Question: I am building a hybrid app out of cordova . my folder structure looks like
---
www
- - - - - -
index.html
---
When i build the project using cordova () and when i run
the javascripts files are served from root path
Javascript takes from relative path whereas the css are loaded perfectly
Please help me in solving this is issue. but this is not problem when i run demo project from cordova .
this is index file. its in minified version
'''
<!doctype html> <html class="no-js"> <head> <meta charset="utf-8"> <title>KnoTalk</title> <meta name="description" content=""> <meta name="viewport" content="width=device-width"> <!-- Place favicon.ico and apple-touch-icon.png in the root directory --> <link rel="stylesheet" href="styles/vendor.460a10c2.css"> <link rel="stylesheet" href="styles/main.b59cb9a9.css"> <link rel="shortcut icon" type="image/png" href="images/favicon.fcf321eb.png"> <base href="/"> <body ng-app="knotalk"> <div class="sidebar sidebar-left"> <div ng-include="'components/sidebar/sidebar.html'"></div> </div> <div class="sidebar sidebar-right"> <div ng-controller="MainController"> <div ng-if="isChannel"> <div ng-include="'components/middleSection/channelMetaInfo.html'"></div> </div> <div ng-if="!isChannel"> <div ng-include="'components/middleSection/userMetaInfo.html'"></div> </div> </div> </div> <div class="app" ng-swipe-right="Ui.turnOn(&quot;uiSidebarLeft&quot;)" ng-swipe-left="Ui.turnOff(&quot;uiSidebarLeft&quot;)"> <!-- Add your site or application content here --> <!-- angular spinner --> <span us-spinner spinner-key="spinner-1"></span> <div ng-include="src='components/header/header.html'"></div> <div class="app-body"> <div class="app-content"> <div ng-view=""></div> </div> </div> </div> <div ui-yield-to="modals"></div> <!--[if lt IE 9]>
<script src="scripts/oldieshim.fa8ddb71.js"></script>
<![endif]--> <script type="text/javascript" src="cordova.js"></script><script type="text/javascript" href="scripts/vendor.1a204611.js"></script> <script href="scripts/scripts.79913f18.js" type="text/javascript"></script>
'''
'
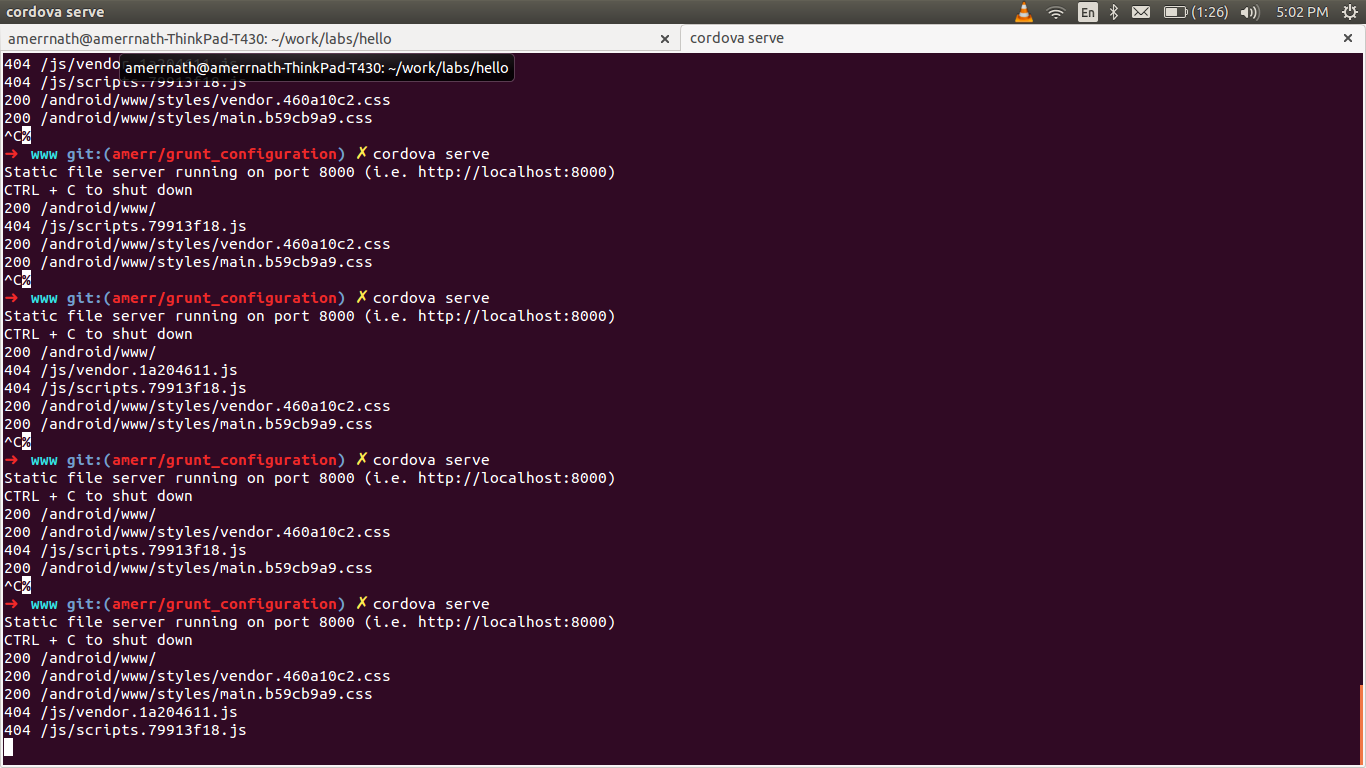
Answer: The problem was not with cordova its because i have added tag in html for for angular js and i have set '<base href='/'>'. So the scripts takes absolute path.